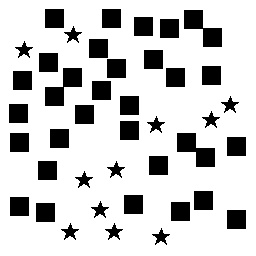
Squares: 33
Triangles: 0
Stars: 11
Total shapes: 44